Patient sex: M
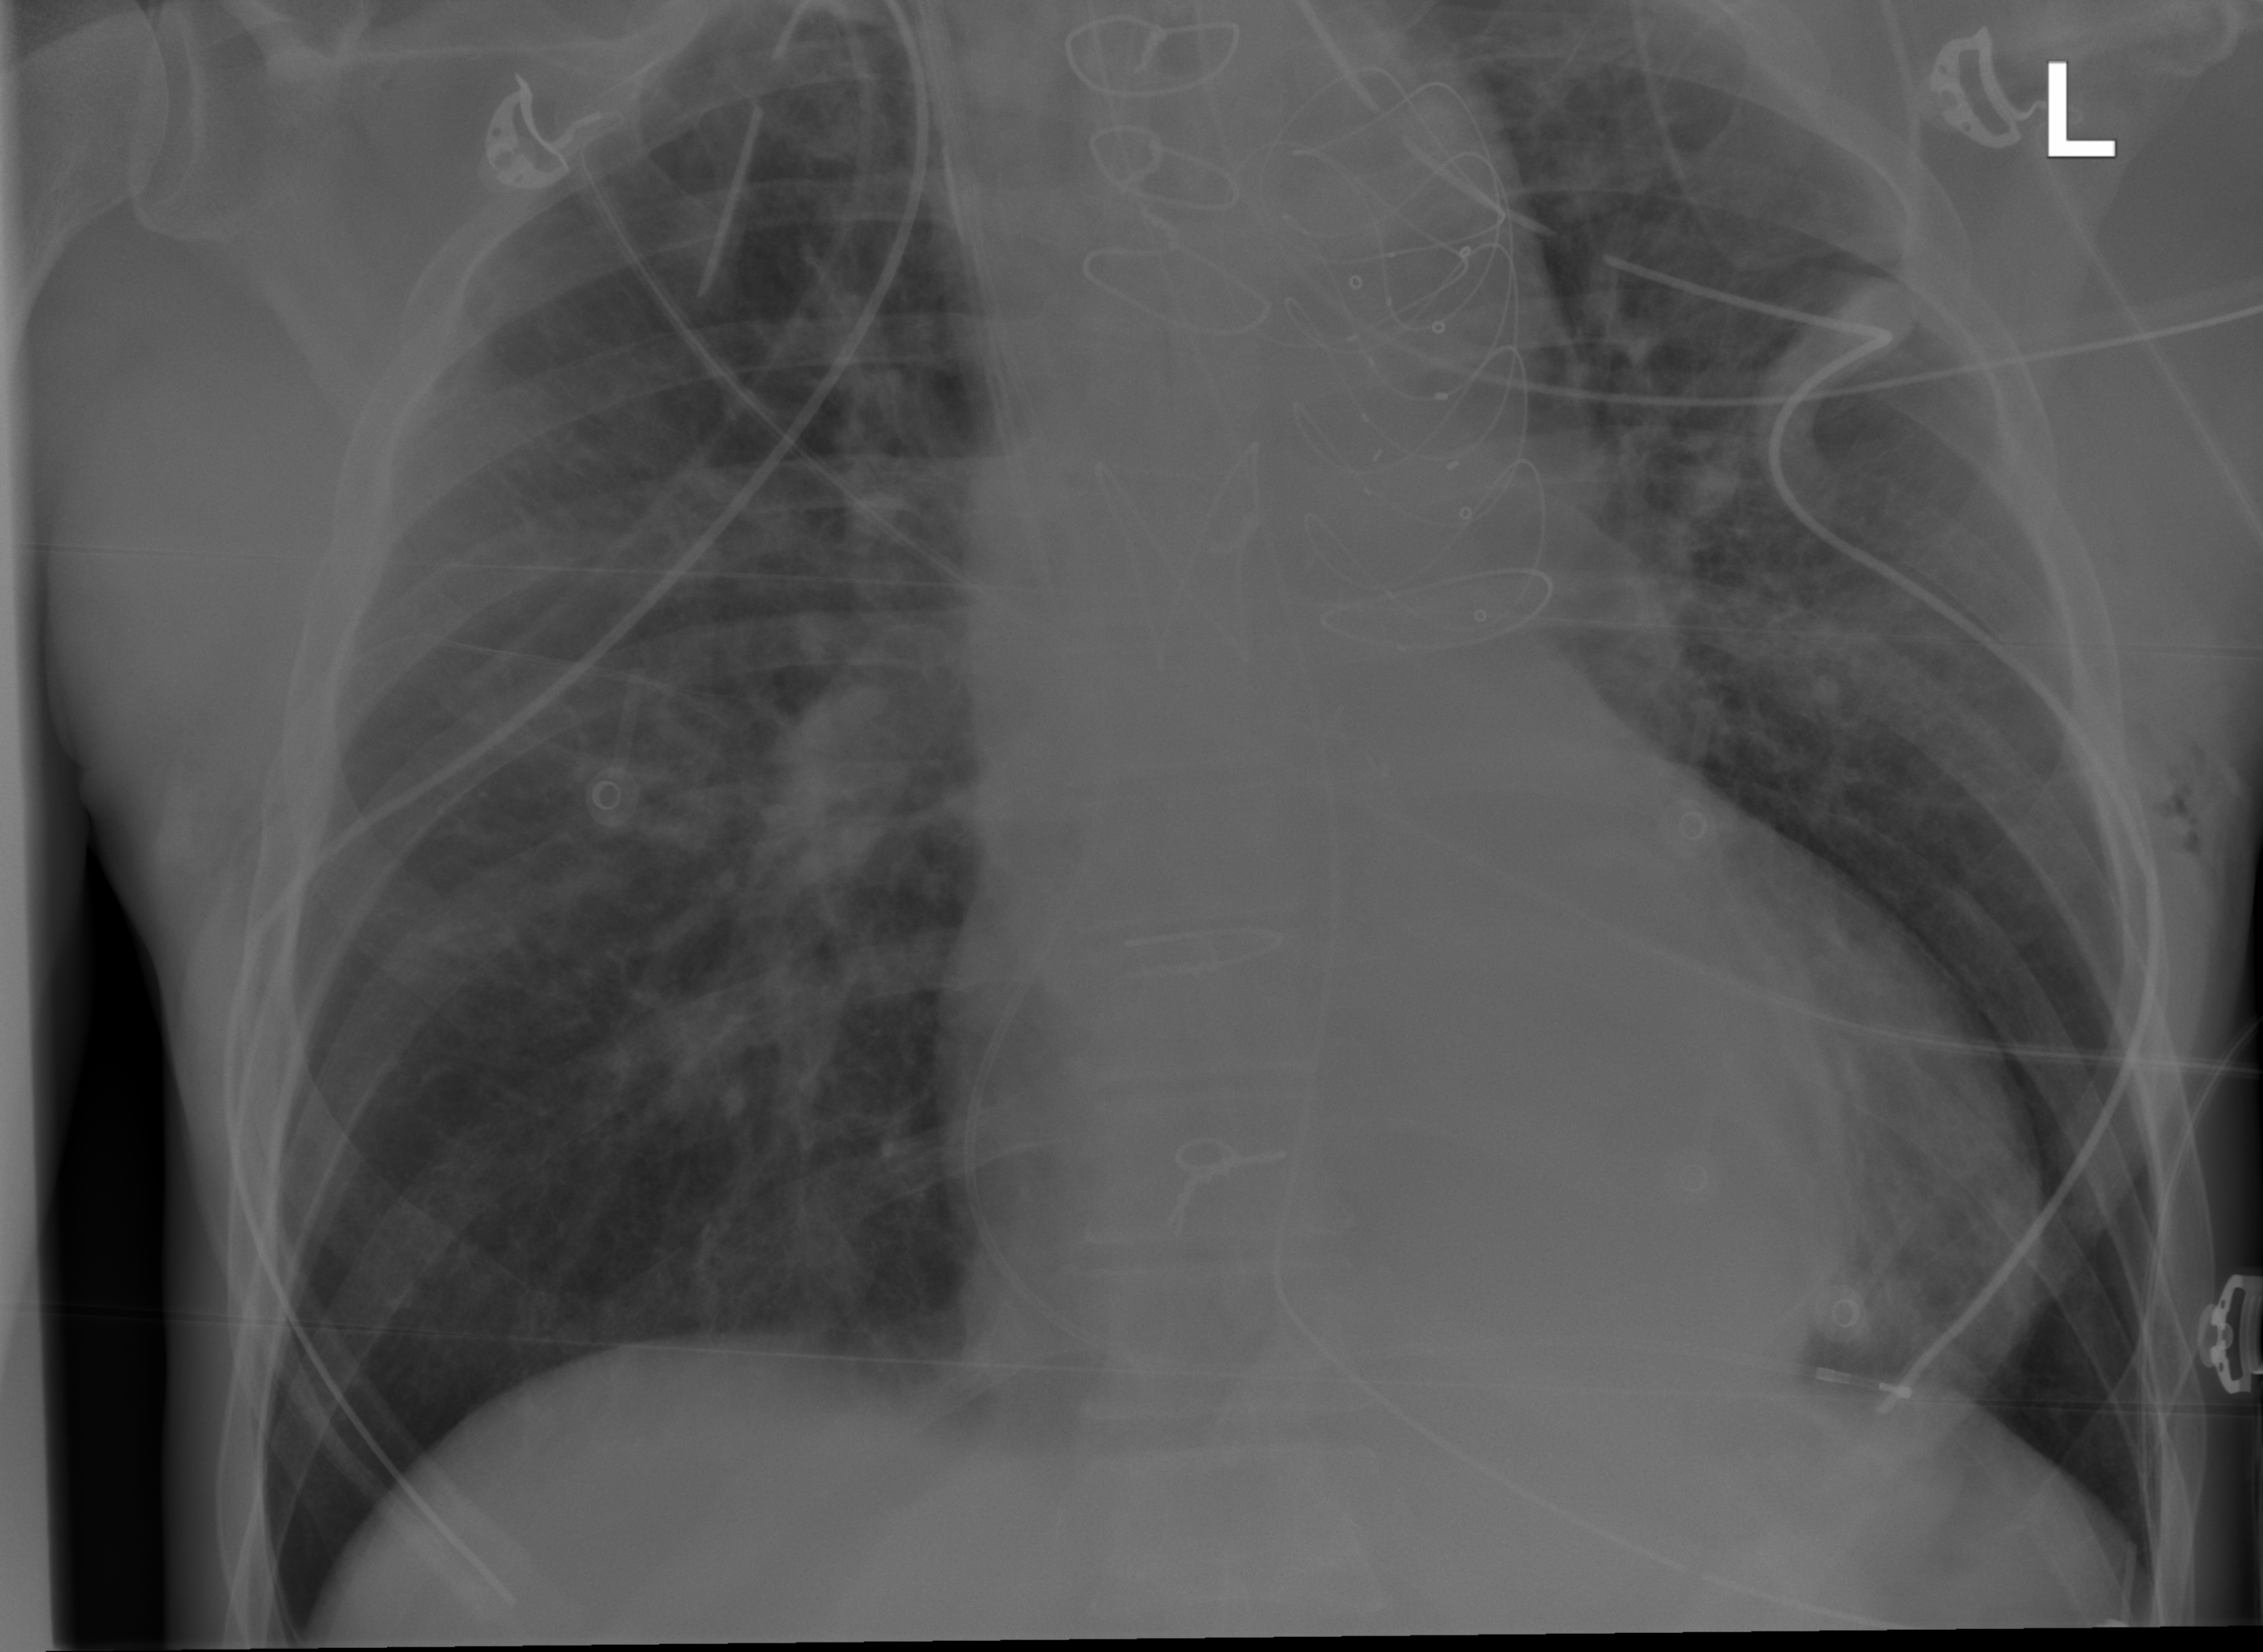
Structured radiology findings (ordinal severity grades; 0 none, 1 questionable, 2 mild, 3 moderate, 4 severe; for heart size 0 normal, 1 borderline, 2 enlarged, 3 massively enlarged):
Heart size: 1
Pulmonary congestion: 2
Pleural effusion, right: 0
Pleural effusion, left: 0
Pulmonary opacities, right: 1
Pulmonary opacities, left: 1
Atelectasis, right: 0
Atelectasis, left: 0